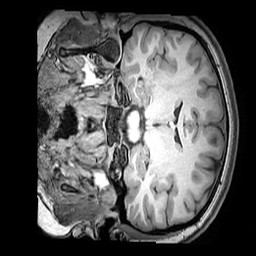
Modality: T1w
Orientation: coronal
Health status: healthy
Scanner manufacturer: philips
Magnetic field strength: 3 T
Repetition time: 0.007315 s
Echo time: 0.003266 s